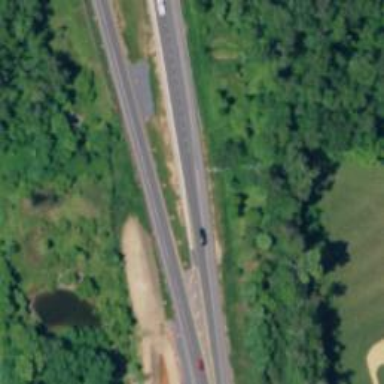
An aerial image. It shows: Expressway with asphalt surface classified as trunk highway.